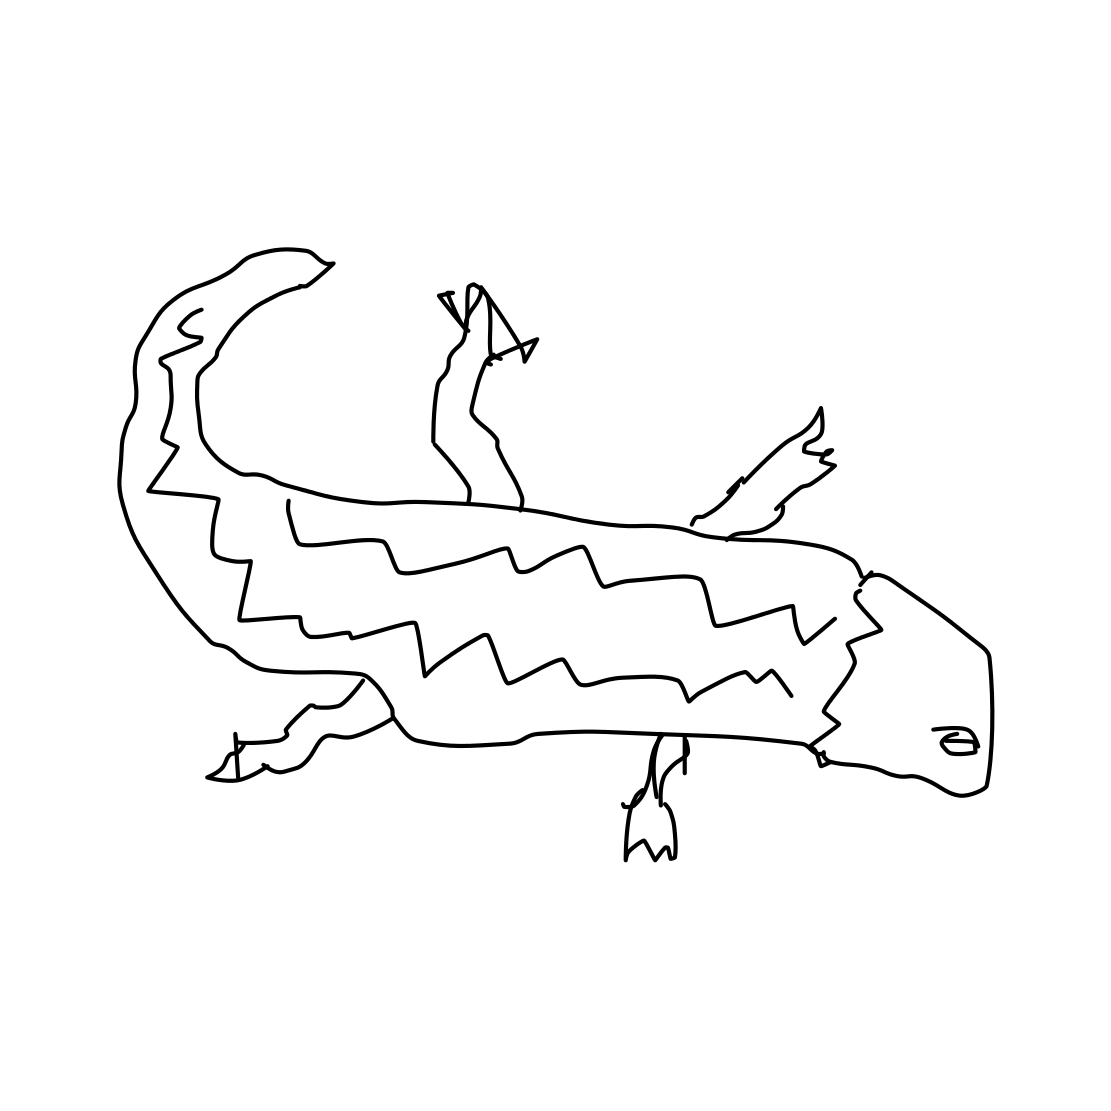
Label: crocodile